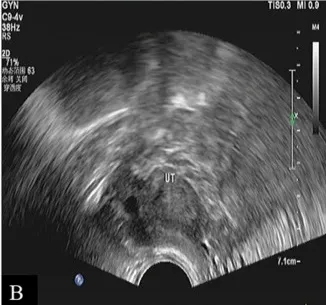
Ultrasound scan showed a unicornuate uterus during follow-up. (B) Uterine imaging.
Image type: radiology (ultrasound)